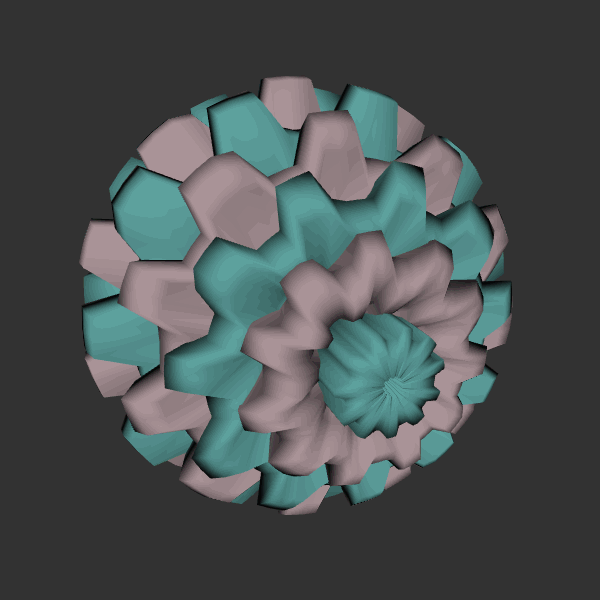
Background: dark